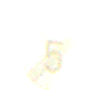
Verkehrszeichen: EndeGeschwindigkeit5
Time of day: SunriseSunset
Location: Outdoor (Nature)
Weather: Clear
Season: NotSpecified
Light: Natural